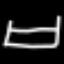
Label: bed